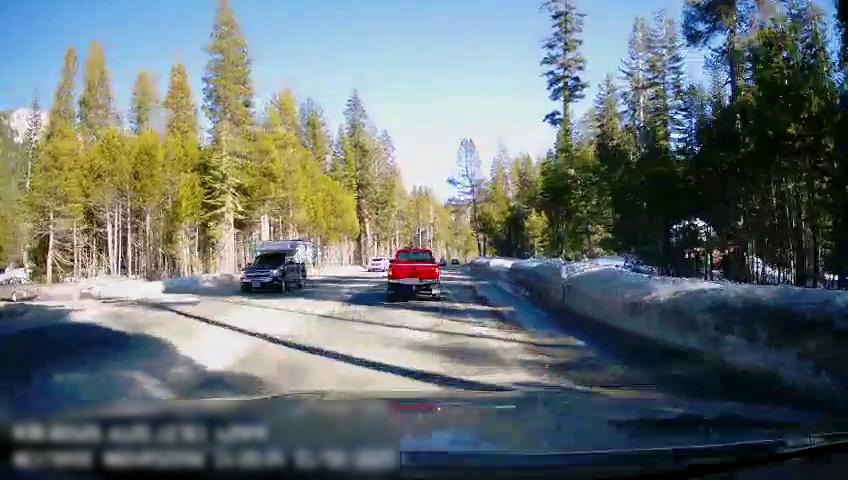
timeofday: Day
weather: Sunny
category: Drivable Space
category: Vehicles | Truck
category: Vehicles | SUV
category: Vehicles | SUV
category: Traffic | Signs